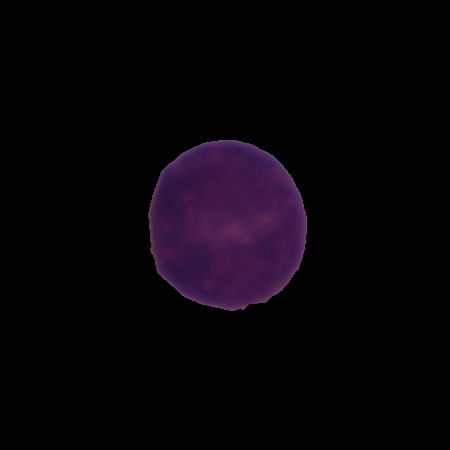
Label: healthy